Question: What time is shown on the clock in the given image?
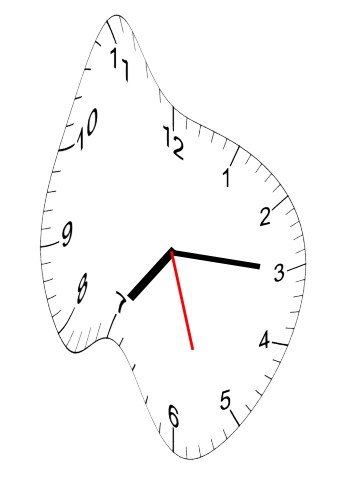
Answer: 07:15:27